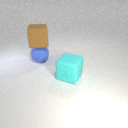
large cyan rubber cube in front of large blue rubber sphere